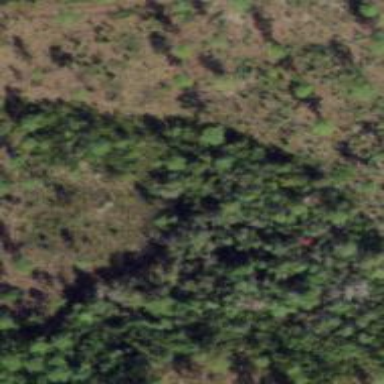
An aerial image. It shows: Mixed leaf woodland.